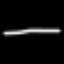
Label: line